Question: I just cloned the git repository for the SBJson framework and imported the source code into my application. Ran a Static Memory profiler and got a little scared from the results I saw.
See the picture

How is this possible? I doubt the developer of this very well known library didn't see this? And indeed, if a run a memory profile it shows memory leaks from this library.
Any ideas?
Thx
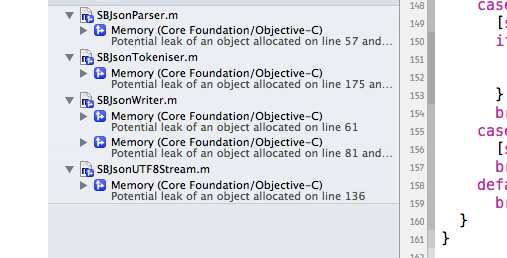
Answer: It looks like you're using SBJSON in a project that doesn't have <URL> with the built-in refactoring tool (Edit > Refactor > Convert to Objective-C ARC, then explicitly set the '-fno-objc-arc' compiler flag on any of your source that is not yet ARC-ready.